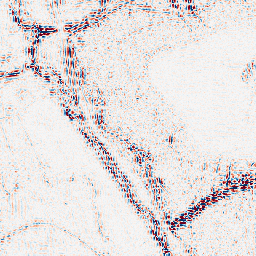
Category: wavelet
Decomposition family: wavelet_reverse_biorthogonal
Decomposition parameters: wavelet: rbio5.5
level: 2
Upsampling method: quadratic
Upsampling parameters: scale: 8
Upsampling scale: 8